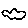
Label: cloud